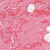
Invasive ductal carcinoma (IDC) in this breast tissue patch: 0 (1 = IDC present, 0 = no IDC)